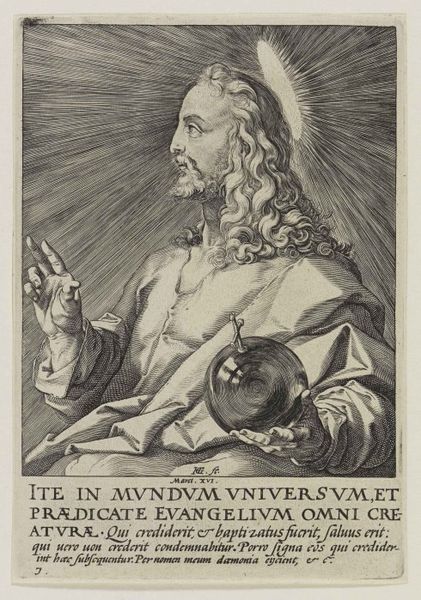
Titel: Christus, die 12 Apostel mit Paulus
Künstler: Hendrick Goltzius
Standort: Karlsruhe
Institution: Staatliche Kunsthalle Karlsruhe
Schlagwörter: gott, hand, kopf, mann, weiß, finger, geste, glas, haar, licht, nase, profil, schwarz, zeichnung, bart, hemd, bibel, falten, gesicht, teller, bildnis, hände, portrait, porträt, gewand, haare, lange haare, mantel, vater, blatt, locken, schulter, rund, apfel, holzschnitt, schrift, grafik, graphik, könig, glanz, seitenansicht, deutsch, oberkörper, buch, kreuz, religion, strahlen, druck, druckgraphik, schwarz-weiß, druckgrafik, schraffur, radierung, stich, seite, text, strahl, kugel, gestik, herrscher, buchseite, titelseite, erdkugel, schein, gestus, heiligenschein, nimbus, christus, jesus, jesus christus, christlich, heben, segen, segnen, segnung, heiliger, macht, dürer, erleuchtung, heilig, taufe, kupferstich, glauben, gloriole, heiland, welt, gegenstand, christentum, schwur, universum, zepter, erlöser, weltkugel, latein, lateinisch, schirft, segensgestus, predigen, glorie, evangelium, reichsapfel, flyer, scharffur, weltenkugel, schrfit, weltenherrscher, kreuuz, lichterscheinung, gloria, schwören, brat, deus, portrair, weltenretter, mundi, goettlich, mundum, omni, buchsiete, rrenaissanve, locked